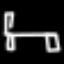
Label: bed